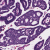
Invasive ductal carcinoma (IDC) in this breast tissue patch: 0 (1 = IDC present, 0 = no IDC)